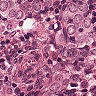
Metastatic tissue present: yes